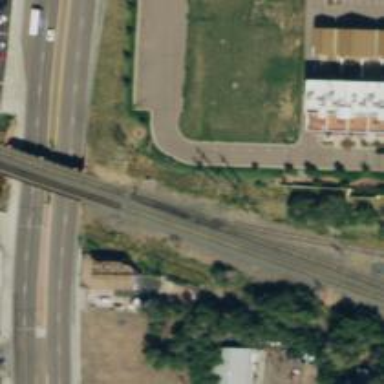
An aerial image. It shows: Railway siding with rails.